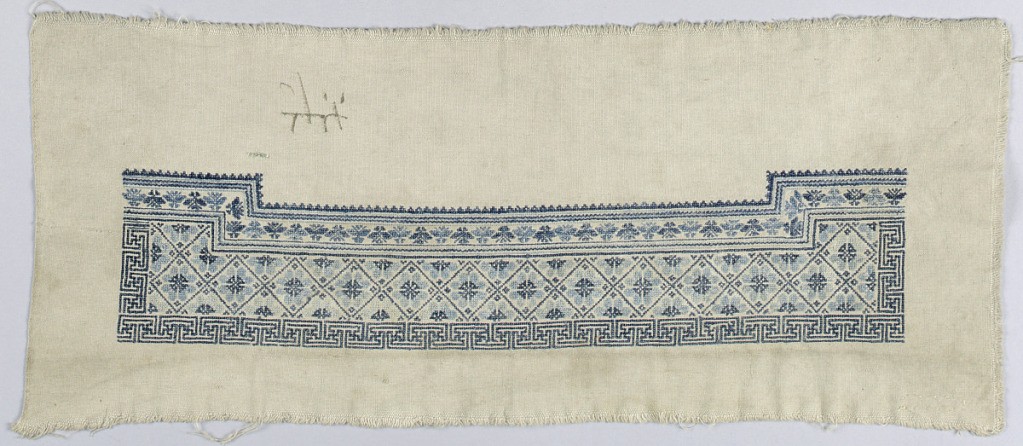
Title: Sleeve band
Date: late 19th century
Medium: wool on cotton Technique: embroidered
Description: Sleeve band of grey cotton, embroidered in wool at one side in small-scaled geometric pattern, outlined by a running and repeated "T" pattern.